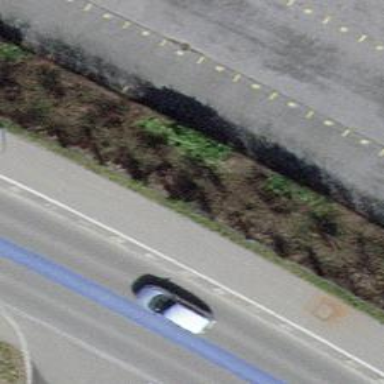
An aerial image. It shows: Asphalt sidewalk.